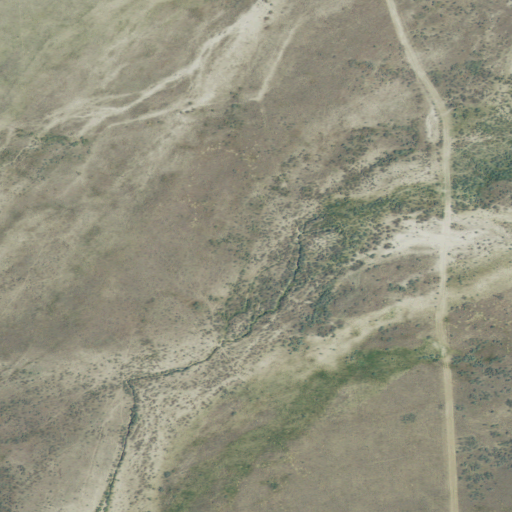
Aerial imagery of valley in Montana named Coal Coulee containing grassland and shrub